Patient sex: M
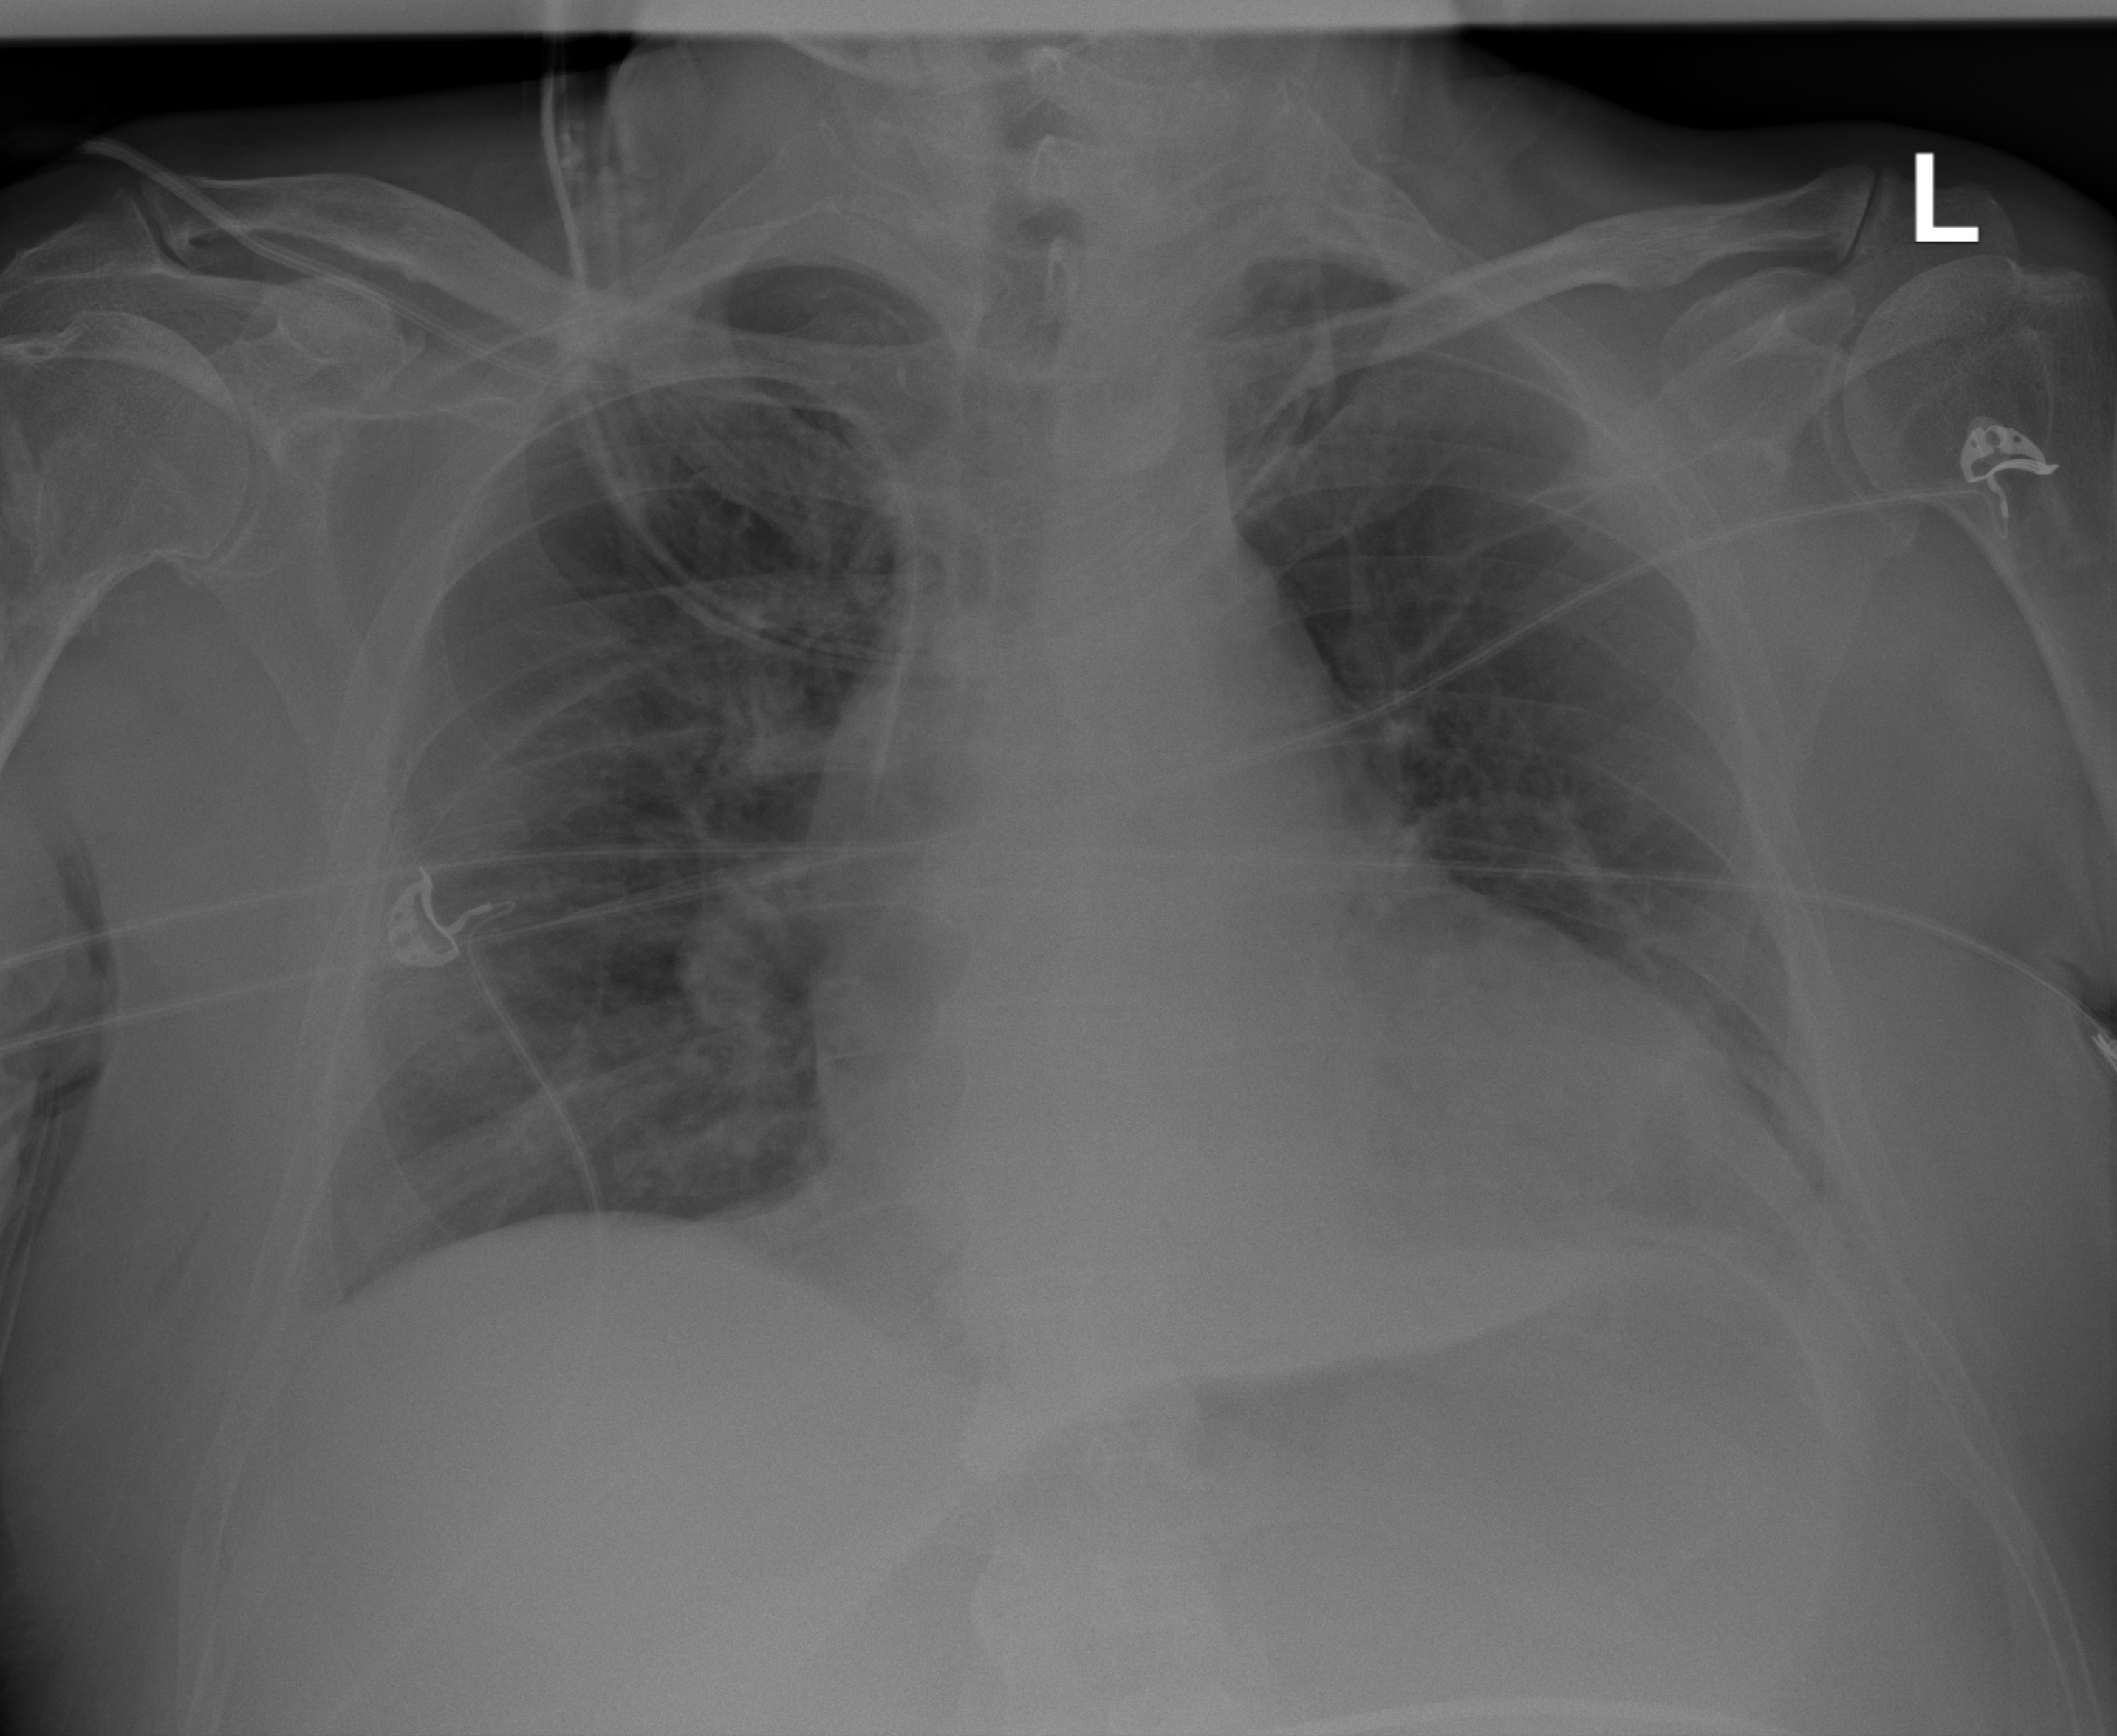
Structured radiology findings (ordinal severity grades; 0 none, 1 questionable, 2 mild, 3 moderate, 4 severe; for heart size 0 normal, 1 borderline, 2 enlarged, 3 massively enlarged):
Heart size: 2
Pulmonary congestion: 2
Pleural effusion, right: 2
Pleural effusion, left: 2
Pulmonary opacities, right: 1
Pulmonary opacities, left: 0
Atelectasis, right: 2
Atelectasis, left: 2